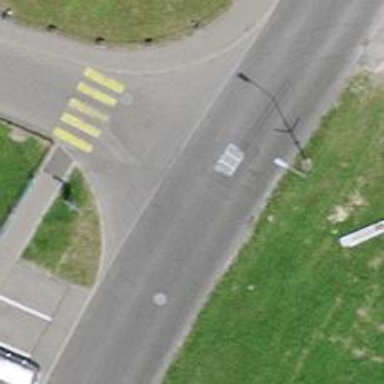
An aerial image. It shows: Road with "give way" sign.